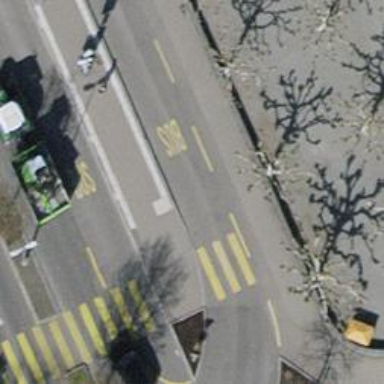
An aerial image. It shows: Bus stop with sheltered platform for public transport.